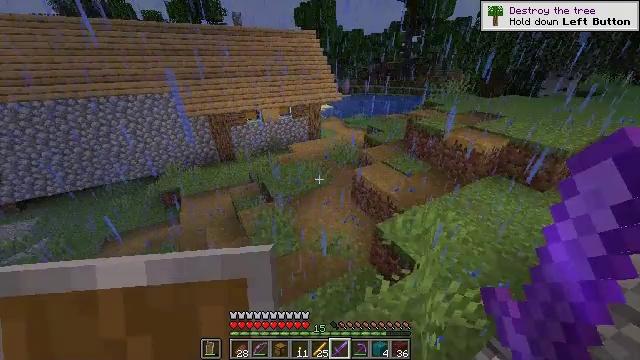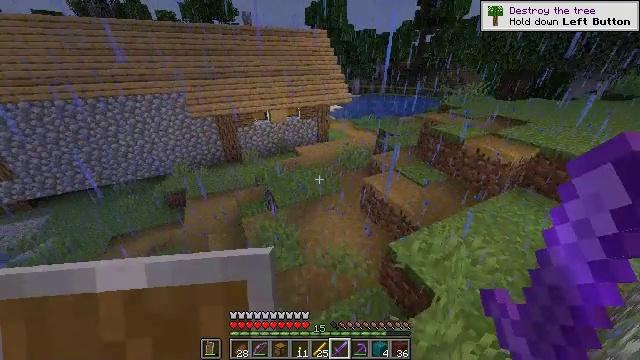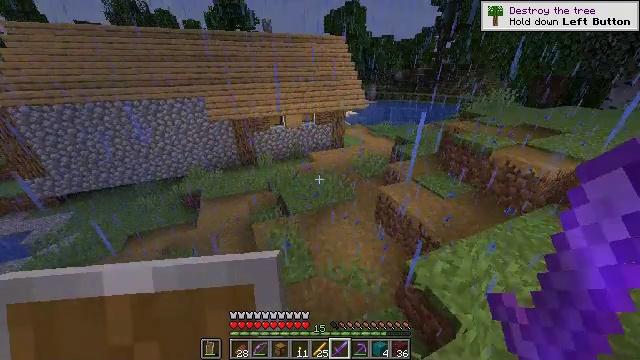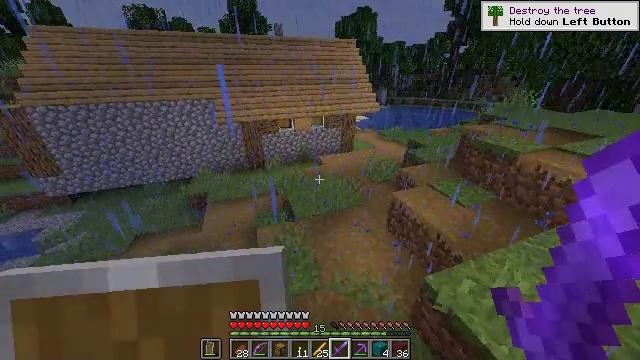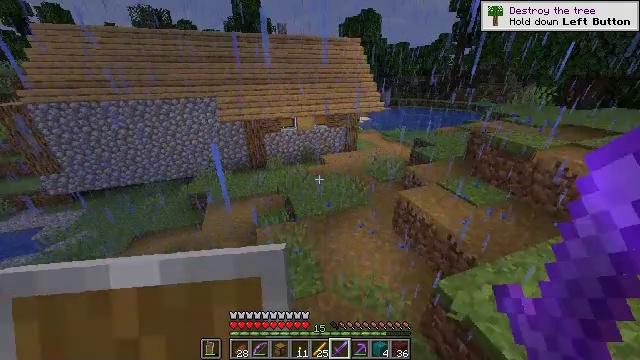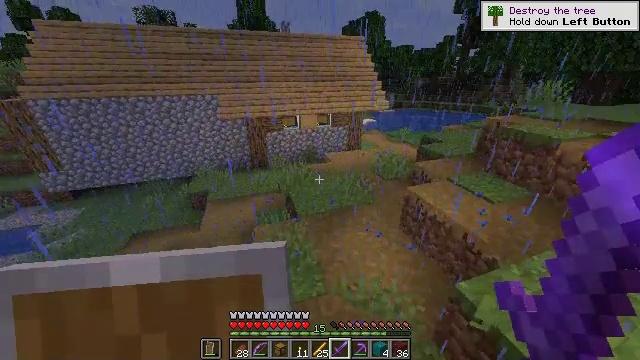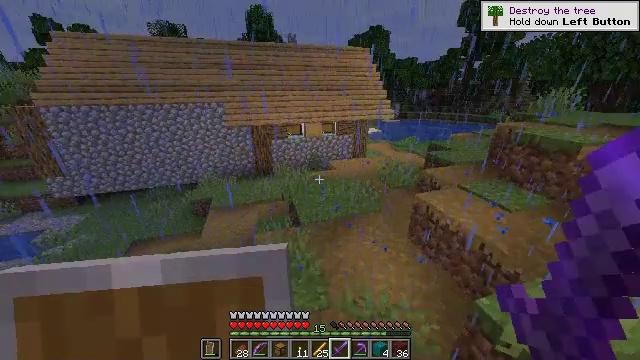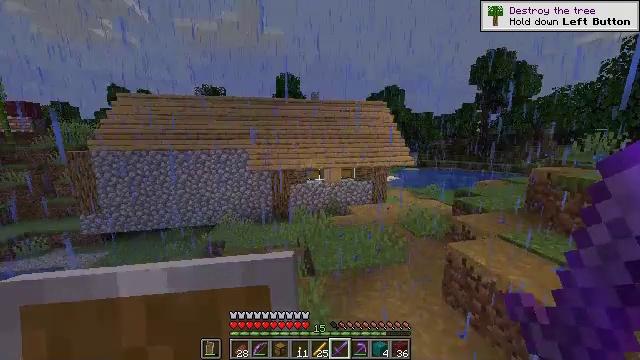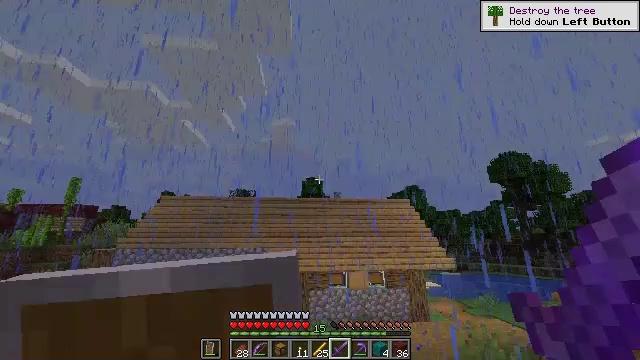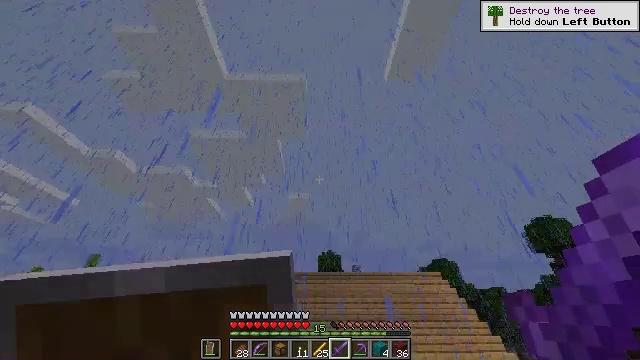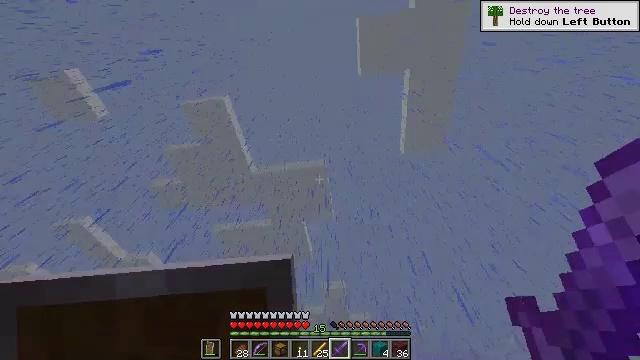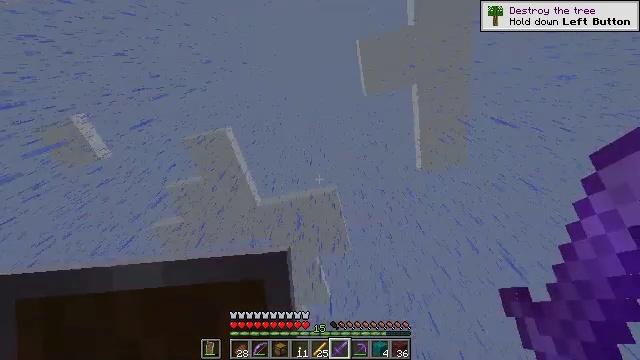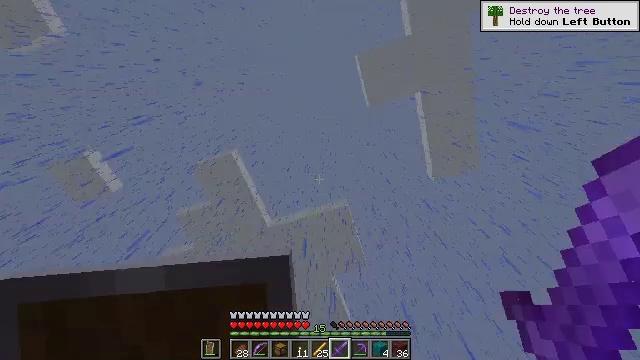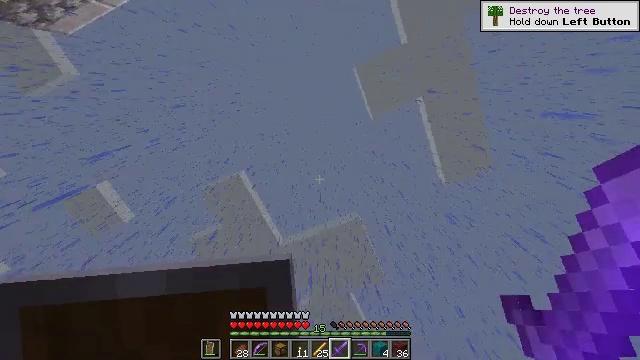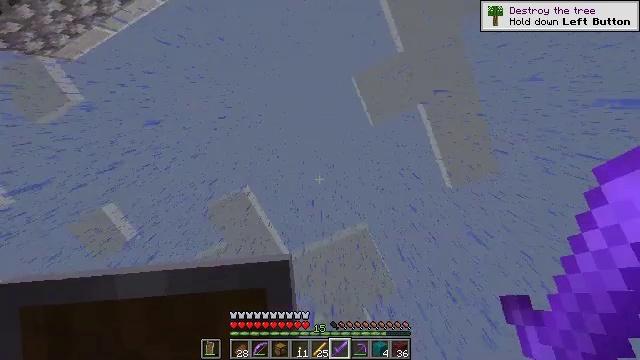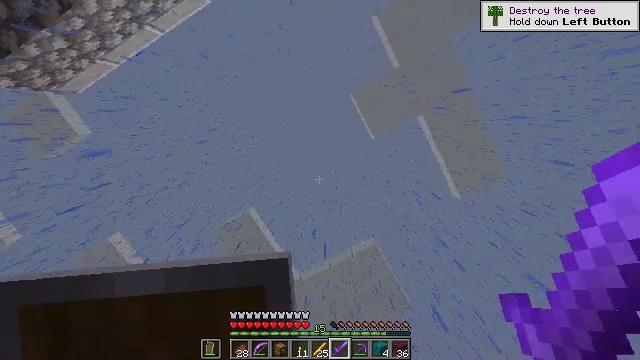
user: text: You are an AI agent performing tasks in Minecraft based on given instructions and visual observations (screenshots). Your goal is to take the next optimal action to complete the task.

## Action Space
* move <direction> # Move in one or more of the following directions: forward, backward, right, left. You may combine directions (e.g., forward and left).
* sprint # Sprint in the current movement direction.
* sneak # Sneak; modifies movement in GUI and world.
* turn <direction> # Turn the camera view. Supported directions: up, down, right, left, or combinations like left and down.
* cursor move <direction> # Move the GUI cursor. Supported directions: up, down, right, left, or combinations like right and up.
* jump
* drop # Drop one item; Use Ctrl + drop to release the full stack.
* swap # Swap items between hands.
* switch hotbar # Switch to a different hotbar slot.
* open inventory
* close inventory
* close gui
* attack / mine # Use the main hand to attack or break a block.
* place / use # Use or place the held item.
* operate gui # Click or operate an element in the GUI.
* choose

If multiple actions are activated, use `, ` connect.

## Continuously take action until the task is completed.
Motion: motion action
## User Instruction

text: Create blaze powder from blaze rods.
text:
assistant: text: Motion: move forward, turn left
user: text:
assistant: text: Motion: move forward, turn left and up
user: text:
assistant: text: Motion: move forward, turn left and up
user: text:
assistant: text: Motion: move forward
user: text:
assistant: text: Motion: move forward
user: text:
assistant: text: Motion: move forward, turn left and up
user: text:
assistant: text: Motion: move forward, turn left and up
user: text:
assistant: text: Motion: move forward, turn left and up
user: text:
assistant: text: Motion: turn left and up
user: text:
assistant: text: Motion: turn left and up
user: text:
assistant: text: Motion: turn left and up
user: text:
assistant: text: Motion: turn left and up
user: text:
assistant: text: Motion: turn left and up
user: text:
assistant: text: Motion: turn left and up
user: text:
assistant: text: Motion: turn left and up
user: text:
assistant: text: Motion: turn left and up
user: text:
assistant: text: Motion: turn left and up
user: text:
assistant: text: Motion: turn left
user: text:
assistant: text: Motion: turn left and down
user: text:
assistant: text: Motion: turn left and down
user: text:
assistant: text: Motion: turn left and down
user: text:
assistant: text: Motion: turn left and down
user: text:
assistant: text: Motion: turn left and down
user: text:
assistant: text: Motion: turn down
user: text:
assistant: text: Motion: turn down
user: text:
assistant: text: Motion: turn down
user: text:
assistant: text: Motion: turn down
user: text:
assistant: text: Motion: turn down
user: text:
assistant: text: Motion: turn down
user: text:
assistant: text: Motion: turn down